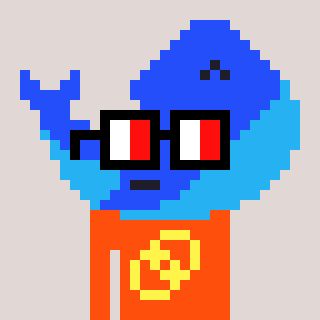
a pixel art character with square glasses with black frames and red eyes, a whale-shaped head and a orange-colored body on a warm background